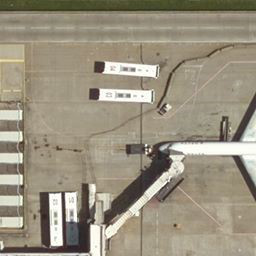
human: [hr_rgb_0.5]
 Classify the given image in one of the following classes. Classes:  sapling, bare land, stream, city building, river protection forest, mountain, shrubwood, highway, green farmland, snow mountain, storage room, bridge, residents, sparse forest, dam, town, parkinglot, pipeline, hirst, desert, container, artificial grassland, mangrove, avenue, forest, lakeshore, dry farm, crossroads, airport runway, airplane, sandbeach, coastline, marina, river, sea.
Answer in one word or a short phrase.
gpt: airplane